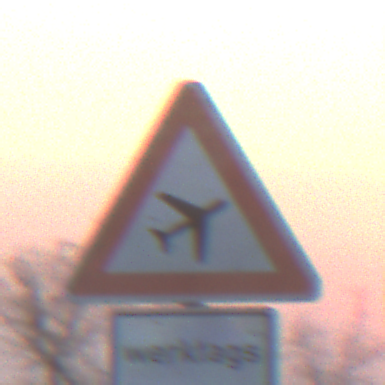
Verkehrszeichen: FlugbetriebLinks
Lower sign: ZeitangabenMitBeschraenkungAufWochentage1
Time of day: SunriseSunset
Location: Outdoor (Nature)
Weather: Clear
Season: NotSpecified
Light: Natural